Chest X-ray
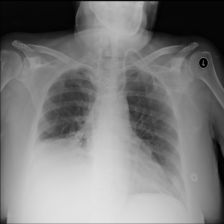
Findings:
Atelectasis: positive
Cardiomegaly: negative
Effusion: negative
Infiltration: negative
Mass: negative
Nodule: negative
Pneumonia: negative
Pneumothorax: negative
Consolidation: negative
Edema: negative
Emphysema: negative
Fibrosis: negative
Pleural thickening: negative
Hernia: negative